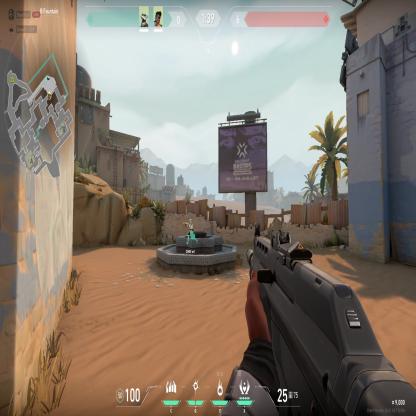
Label: teammate